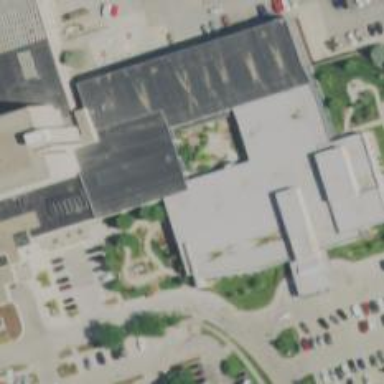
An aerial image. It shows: Healthcare facility identified as hospital.